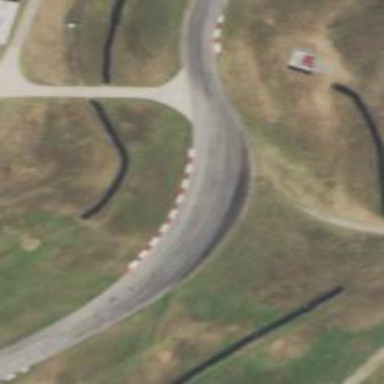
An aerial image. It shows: Asphalt raceway.